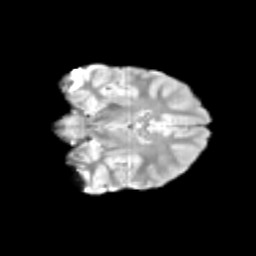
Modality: T2w
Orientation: coronal
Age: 11
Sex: male
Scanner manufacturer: siemens
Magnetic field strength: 3 T
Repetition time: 3.8 s
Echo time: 0.07 s